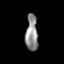
Tissue: skin
Cell type: Others
Senescence score: 0.7146
Nuclear area (px): 427
Mean DAPI intensity: 143.44